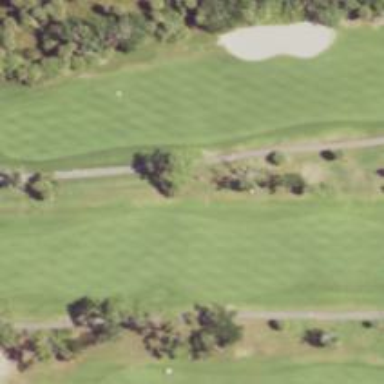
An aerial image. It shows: View of golf hole.